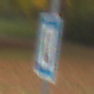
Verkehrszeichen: Fernsprecher
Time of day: Midday
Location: Outdoor (Nature)
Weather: Overcast
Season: Autumn
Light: Natural